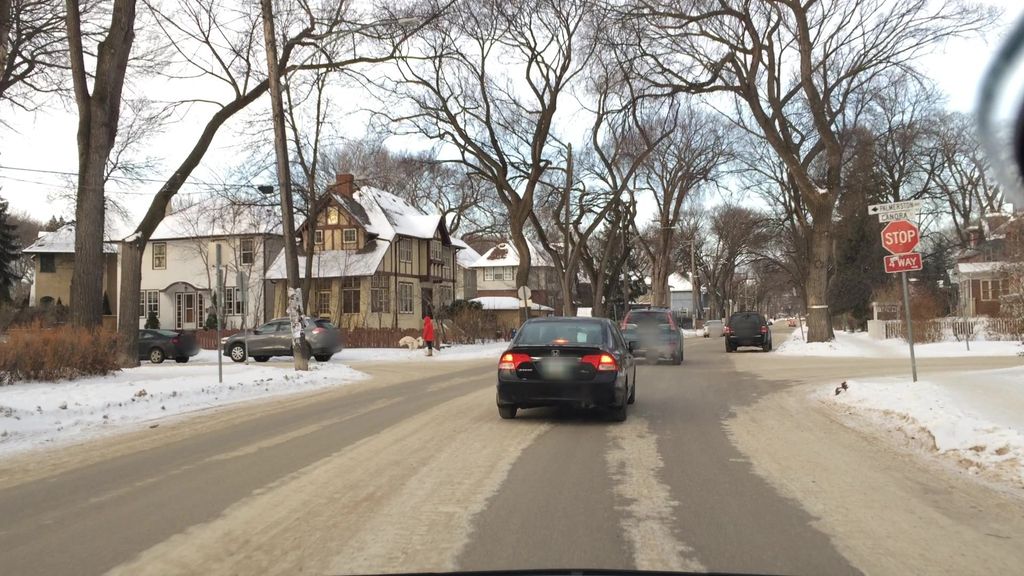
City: winnipeg